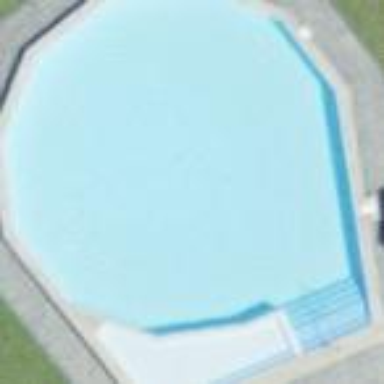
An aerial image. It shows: Swimming pool located in leisure land.